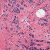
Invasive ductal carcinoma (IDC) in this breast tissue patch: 1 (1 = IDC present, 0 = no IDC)